Question: i cant resize window using maximize icon

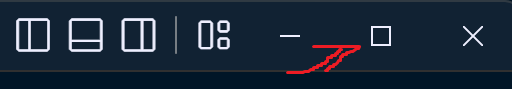
Answer: It is a reported issue, see <URL>.
You can try disabling this setting (although it is disabled by default in Stable v1.71) to see if it helps:
'''
Window > Experimental > Window Controls Overlay: Enabled
'''